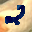
Label: 2